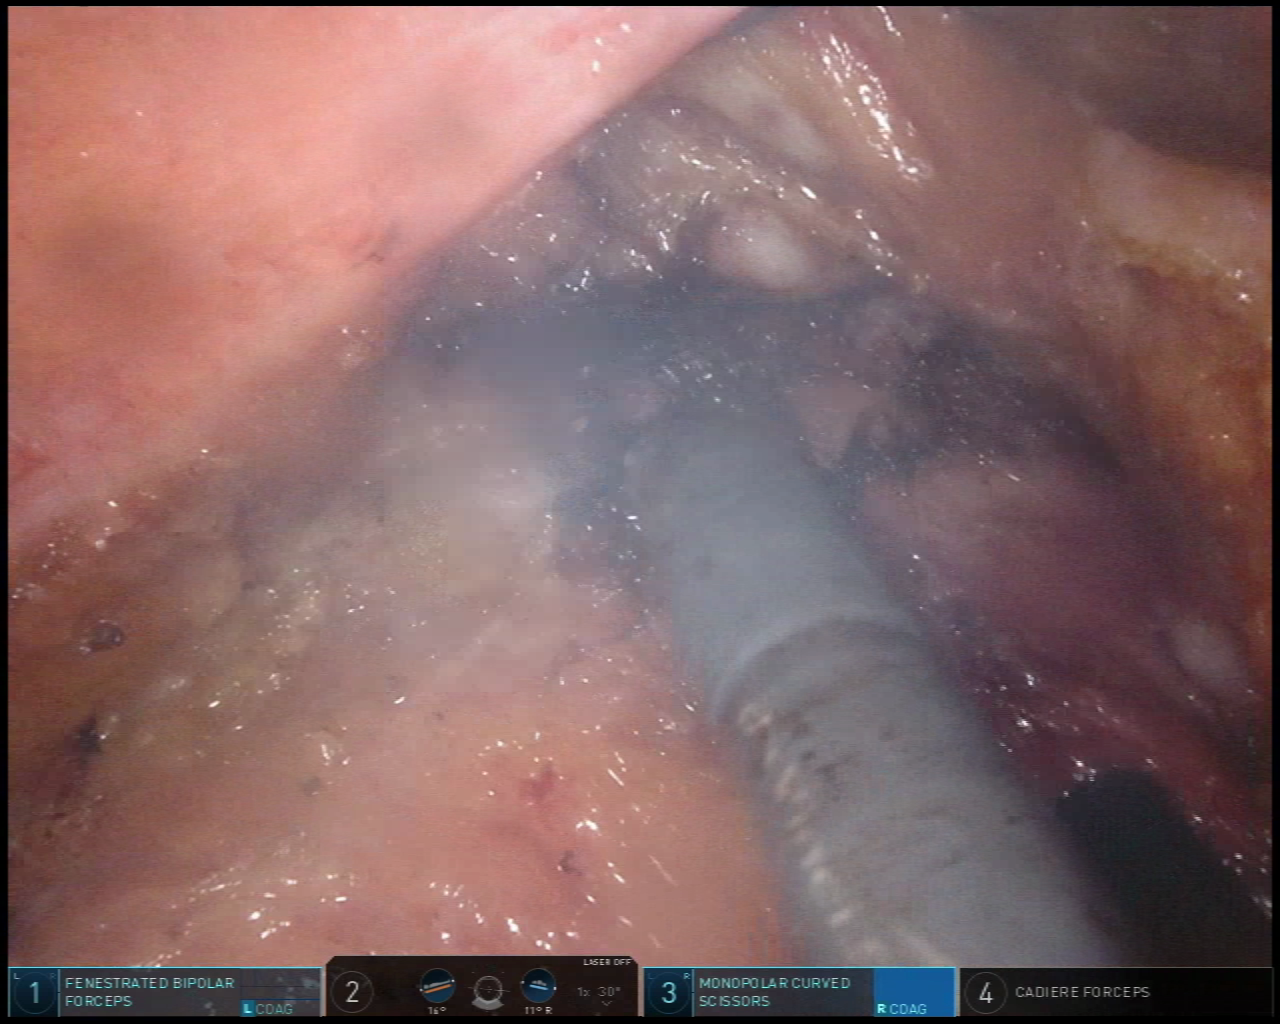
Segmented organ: vesicular_glands
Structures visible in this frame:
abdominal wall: no
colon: no
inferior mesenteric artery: no
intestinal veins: no
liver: no
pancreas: no
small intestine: no
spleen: no
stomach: no
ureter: no
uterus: no
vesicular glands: yes